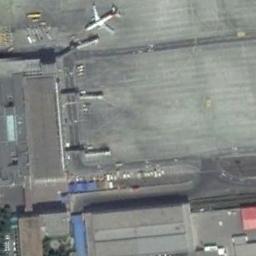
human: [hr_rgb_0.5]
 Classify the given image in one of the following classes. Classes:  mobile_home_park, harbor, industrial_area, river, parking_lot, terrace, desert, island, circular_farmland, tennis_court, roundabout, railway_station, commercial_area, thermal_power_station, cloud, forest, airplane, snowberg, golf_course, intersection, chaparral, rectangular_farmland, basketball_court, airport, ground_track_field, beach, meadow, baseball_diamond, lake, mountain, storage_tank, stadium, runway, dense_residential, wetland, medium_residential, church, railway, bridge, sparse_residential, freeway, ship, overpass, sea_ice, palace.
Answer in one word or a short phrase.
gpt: airplane